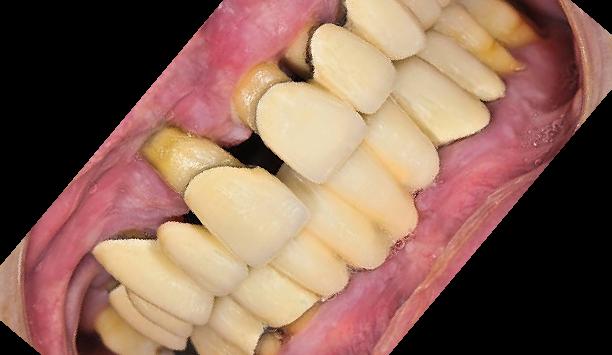
Condition: Calculus